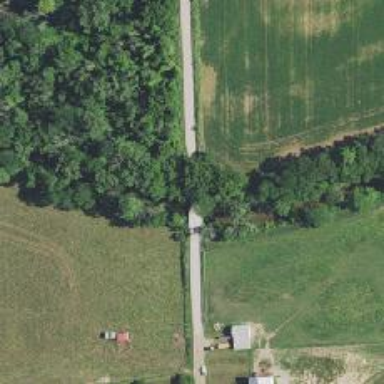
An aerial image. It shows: Residential road with bridge.